Question: I want to present NSTextView-like context menu for a certain 'NSString' object (say, "text") each time '-rightMouseDown'-method of my custom 'NSResponder'-subclass get called.

Where can I obtain these items for some 'NSString'?
Created 'NSTextView' instance and used its '-menuForEvent:'-method. Some of items was disabled (like 'copy' and so on), I reset its target value to custom object with overridden selectors (like '-copy:' and others).
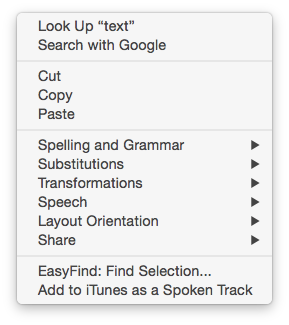
Answer: 'NSTextView' is an 'NSView' subclass, which <URL> and their default action.
I must admit, however, I'm not sure what you mean by "Where can I obtain these items for some 'NSString'?" The context menu is opened from some UI control (like a text view) and sends its action (like '-checkSpelling...') to some target (like the first responder; which should be something like a text view, which acts as the view for a string or attributed string) to act upon.